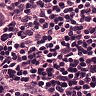
Metastatic tissue present: yes